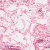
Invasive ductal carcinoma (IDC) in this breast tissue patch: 0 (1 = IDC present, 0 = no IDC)